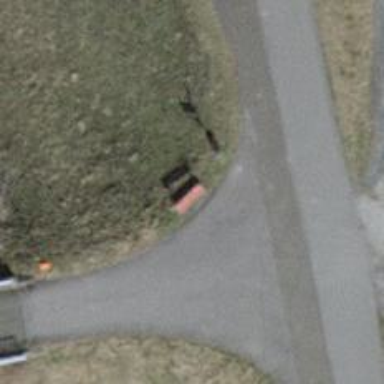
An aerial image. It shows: Red bench.